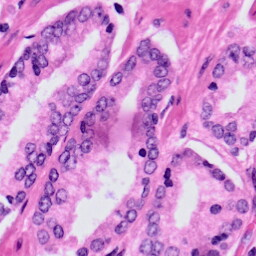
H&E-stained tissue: Prostate